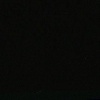
Label: space